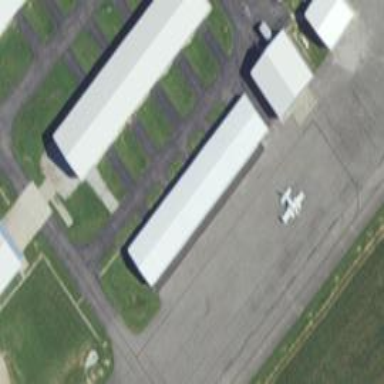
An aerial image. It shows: Image of taxiway at airport.